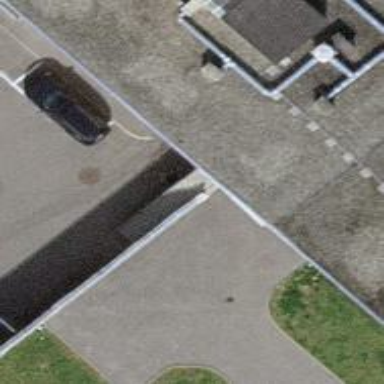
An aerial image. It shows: Concrete steps.